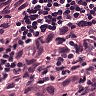
Metastatic tissue present: yes